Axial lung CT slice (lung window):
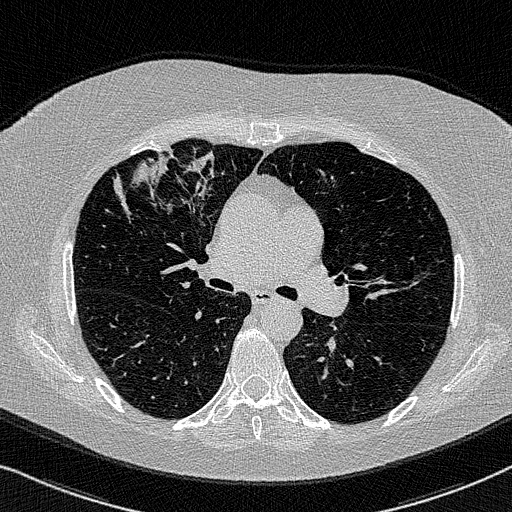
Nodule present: no